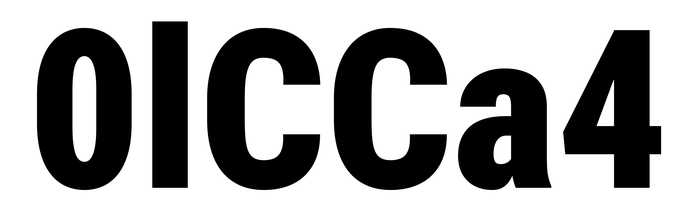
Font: Roboto_Condensed_Black